Field crop: maize
Growth stage: 2
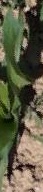
Species: maize